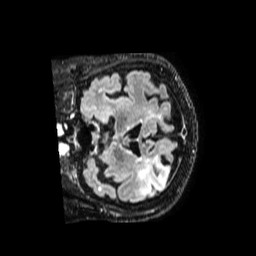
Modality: FLAIR
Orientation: coronal
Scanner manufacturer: philips
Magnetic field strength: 1.5 T
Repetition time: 4.8 s
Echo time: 0.3438 s